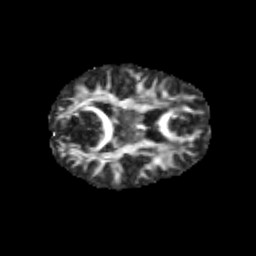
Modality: FA
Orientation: axial
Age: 11
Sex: female
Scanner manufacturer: siemens
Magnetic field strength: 3 T
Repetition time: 3.8 s
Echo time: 0.07 s